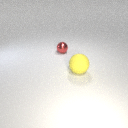
small red metal sphere behind large yellow rubber sphere